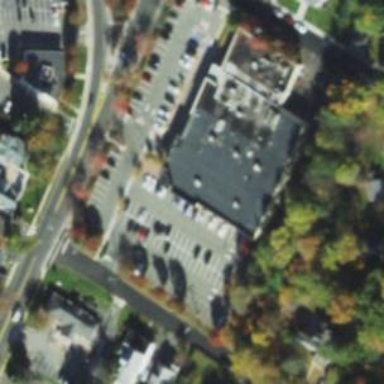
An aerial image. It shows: Pharmacy providing healthcare services.